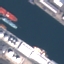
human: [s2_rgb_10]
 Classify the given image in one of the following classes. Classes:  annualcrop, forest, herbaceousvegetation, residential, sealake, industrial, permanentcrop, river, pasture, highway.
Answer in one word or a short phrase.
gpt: River